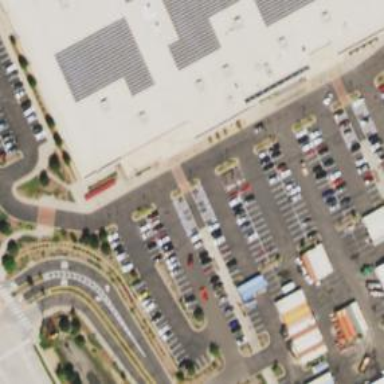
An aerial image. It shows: Parking space.